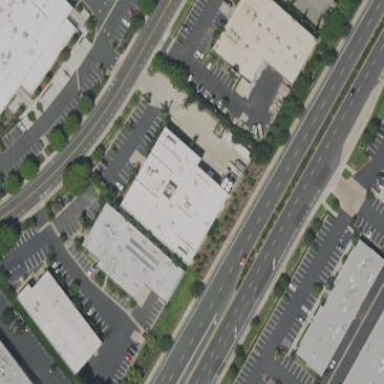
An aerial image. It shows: Commercial building.